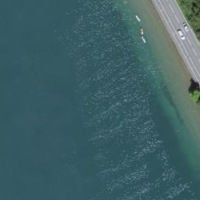
EUNIS habitat code: 14
Species observed at this site:
Erigeron karvinskianus